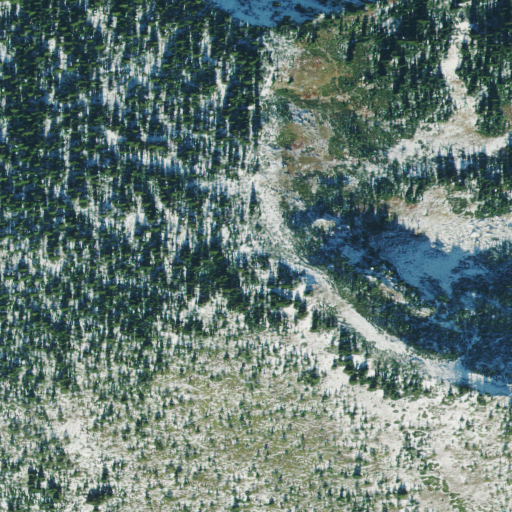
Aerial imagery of mountain in Montana named Lightning Peak containing shrub and evergreen forest